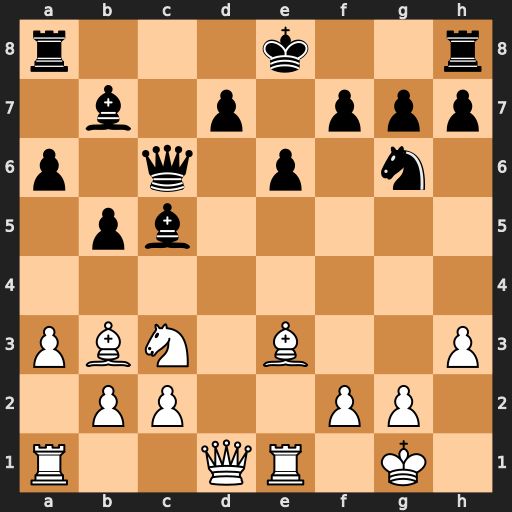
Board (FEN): r3k2r/1b1p1ppp/p1q1p1n1/1pb5/8/PBN1B2P/1PP2PP1/R2QR1K1
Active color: w
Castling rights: kq
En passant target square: -
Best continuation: Bd5 exd5 Bxc5+